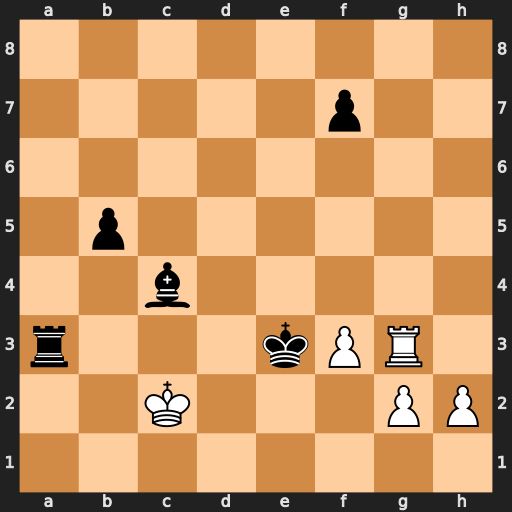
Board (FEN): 8/5p2/8/1p6/2b5/r3kPR1/2K3PP/8
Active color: w
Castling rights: -
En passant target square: -
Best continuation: f4+ Kxf4 Rxa3